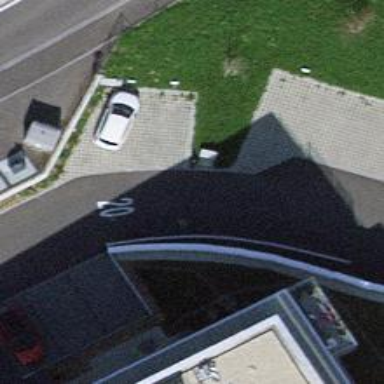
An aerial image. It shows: Residential road with asphalt surface and no sidewalks.